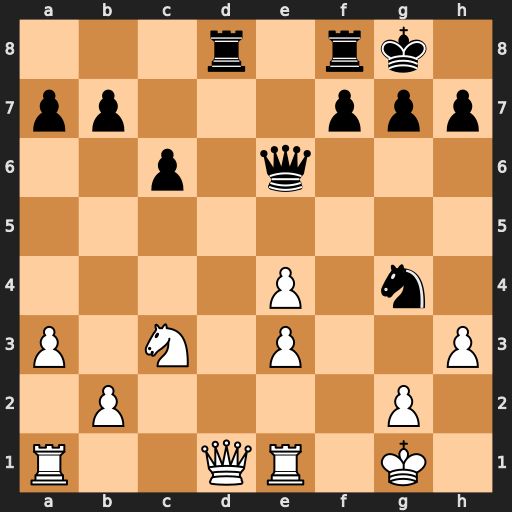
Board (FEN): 3r1rk1/pp3ppp/2p1q3/8/4P1n1/P1N1P2P/1P4P1/R2QR1K1
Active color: w
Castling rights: -
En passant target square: -
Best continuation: Qxg4 Qxg4 hxg4